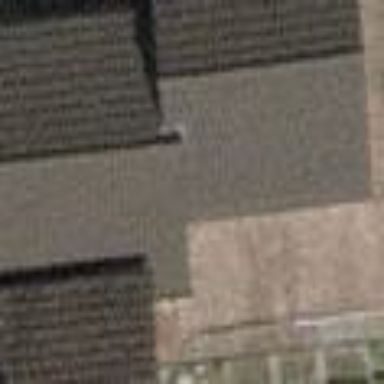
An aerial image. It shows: Group of garages.